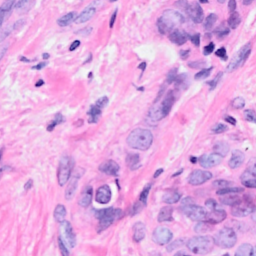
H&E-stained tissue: Breast